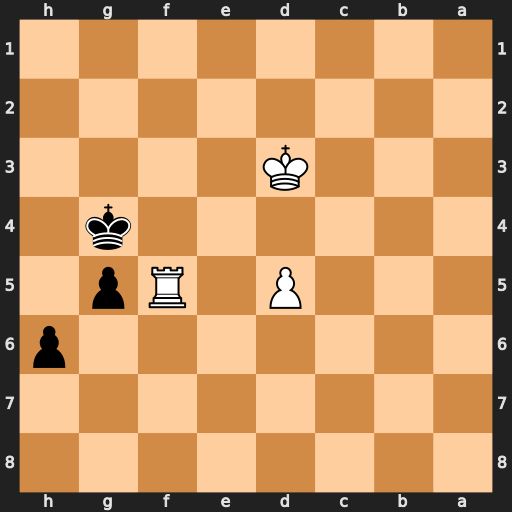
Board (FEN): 8/8/7p/3P1Rp1/6k1/3K4/8/8
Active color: b
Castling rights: -
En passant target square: -
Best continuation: Kxf5 Kc4 Kf6 Kb5 Ke7 Kc6 Kd8